Field crop: maize
Growth stage: 2
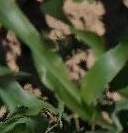
Species: maize